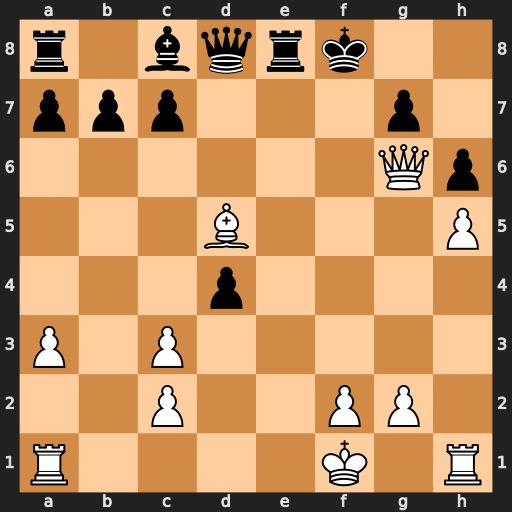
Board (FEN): r1bqrk2/ppp3p1/6Qp/3B3P/3p4/P1P5/2P2PP1/R4K1R
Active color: w
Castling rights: -
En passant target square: -
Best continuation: Qf7#